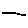
Label: line